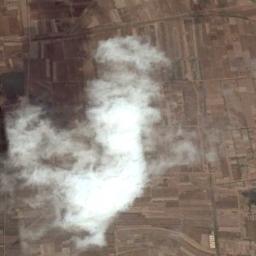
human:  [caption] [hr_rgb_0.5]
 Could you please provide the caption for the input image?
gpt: The white cloud is above bare farmland .

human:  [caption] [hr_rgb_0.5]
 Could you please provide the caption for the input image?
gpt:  The clouds are in the air and the clouds are cast on the brown earth .

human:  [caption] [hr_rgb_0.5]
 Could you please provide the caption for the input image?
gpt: There is a heavy cloud above the brown farmland .

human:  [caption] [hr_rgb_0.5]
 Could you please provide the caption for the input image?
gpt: The cumulus clouds are located above the khaki farmland .

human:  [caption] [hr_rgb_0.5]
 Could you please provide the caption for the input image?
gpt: One piece of white cloud over a brown farmland .